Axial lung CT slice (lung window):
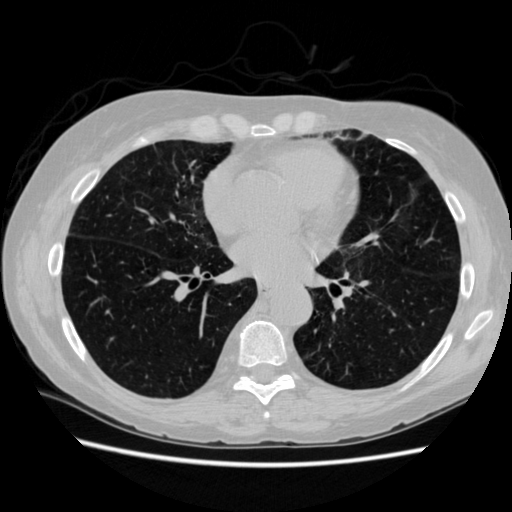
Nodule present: no